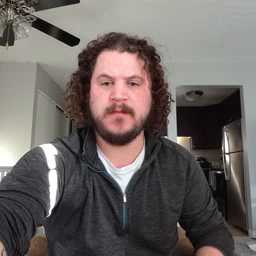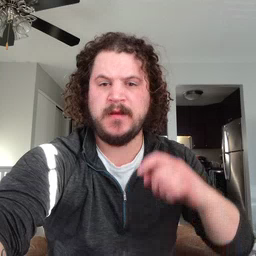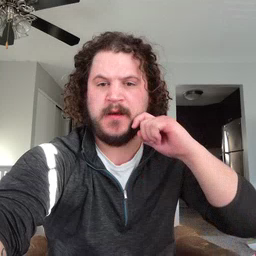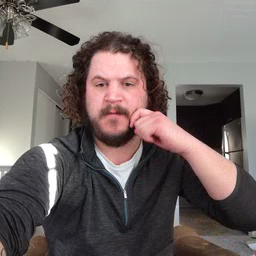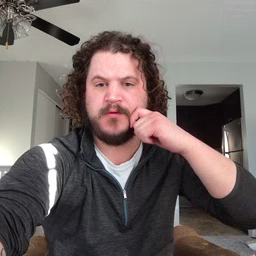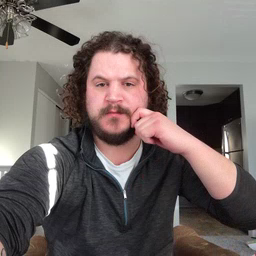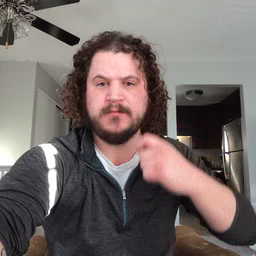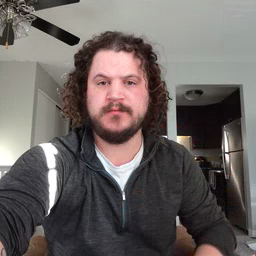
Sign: apple